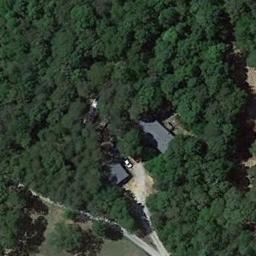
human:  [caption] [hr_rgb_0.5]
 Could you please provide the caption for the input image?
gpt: There is a bare land in this forest .

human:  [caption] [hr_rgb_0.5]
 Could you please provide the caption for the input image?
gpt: Many dark green trees are near several buildings and two curved earth road in a forest .

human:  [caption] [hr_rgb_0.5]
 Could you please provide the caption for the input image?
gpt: The forest has a lot of dense dark green trees and some houses and some roads go through the forest .

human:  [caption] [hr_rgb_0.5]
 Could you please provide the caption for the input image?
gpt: The forest is next to the road and a house .

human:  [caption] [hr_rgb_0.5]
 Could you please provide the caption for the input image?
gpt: There are two buildings beside the dense green forest .